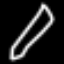
Label: pencil